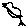
Label: bird